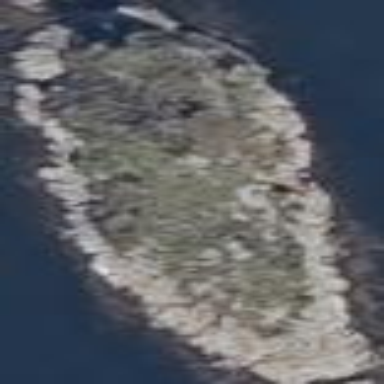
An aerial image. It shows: Islet located along the natural coastline.